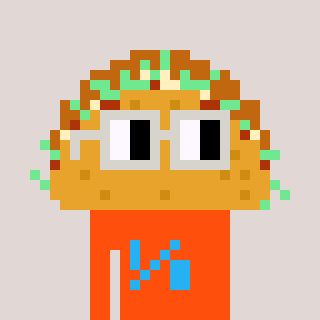
a pixel art character with square light gray glasses, a taco-shaped head and a orange-colored body on a warm background